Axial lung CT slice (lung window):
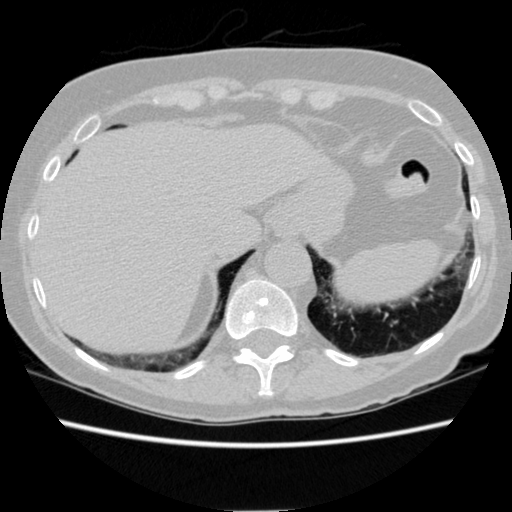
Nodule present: no